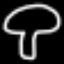
Label: mushroom